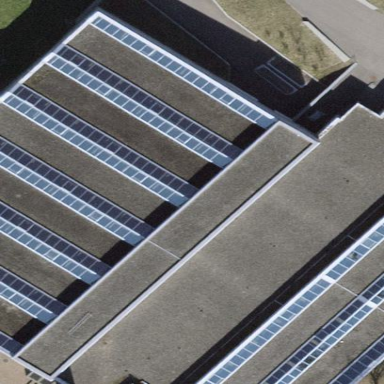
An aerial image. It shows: School building.